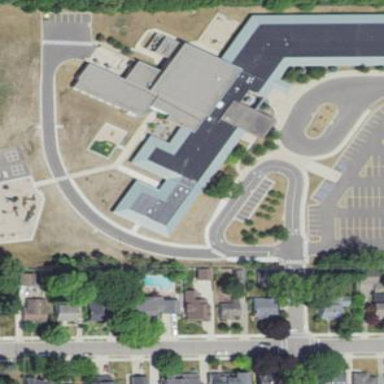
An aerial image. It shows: School building.